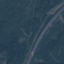
Label: Highway